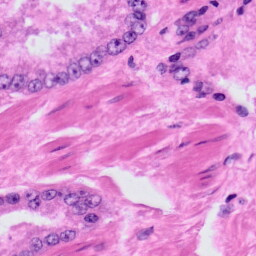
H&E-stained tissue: Prostate